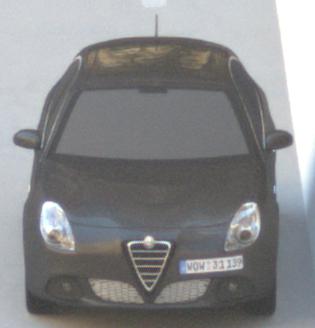
Make: Alfa Romeo
Model: Giulietta 1.4 TB 16V
Detailed model: Giulietta (940)
Model produced from: 2010/05
Model produced until: 2013/03
Doors: 5
Color: gray
Road condition: dry road
Daytime: morning or afternoon
Contrast: low contrast